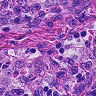
Metastatic tissue present: no